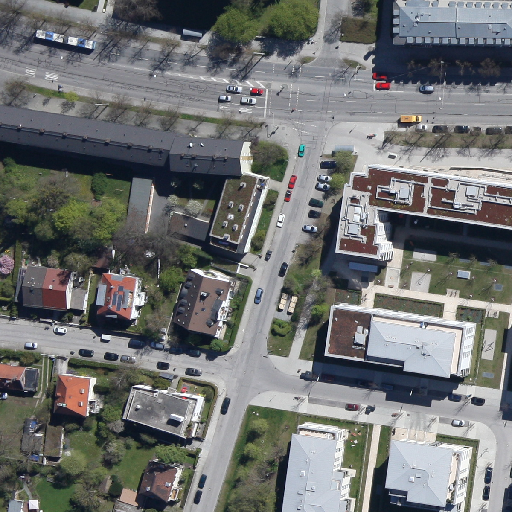
Referring expression: building along the road